Question: When submitting a Windows Phone 7 app, you need to include the following icons:
- - -
Once listed on the market, the Large PC icon is displayed in the Marketplace on both the phone and PC - different style icons were used for each. What are these other icons used for?
Here is an image to clarify what we are seeing:

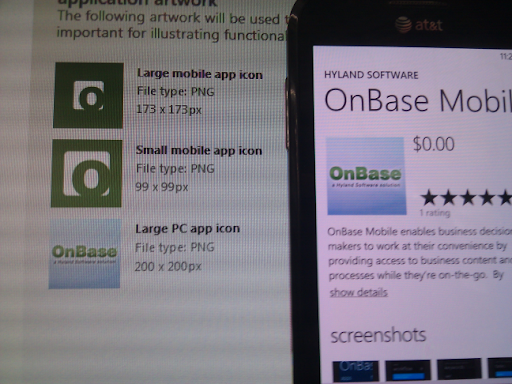
Answer: There are 6 images to be concerned about, but given pixel dimensions of two of them being the same, you use just 5 images.
Notes:
1. 1-4 are for selling/marketing your app. 1-2 are shown in the Marketplace on the phone and 3 is shown in Zune. #4 - I believe it is shown on both phone/Zune.
2. 5-6 are used once the app is installed. These are to be listed your WMAppManifest.xml as <IconPath IsRelative="true" IsResource="false">ApplicationIcon.png</IconPath> and <BackgroundImageURI IsRelative="true" IsResource="false">Background.png</BackgroundImageURI> respectively.
3. 2 and 6 are the same pixel size, so they can be the same, if that's what you want. I've done that.
4. You can use transparency on #6, but don't use it on any other image.